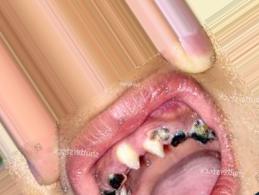
Condition: Caries